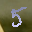
Label: 5